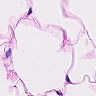
Metastatic tissue present: no